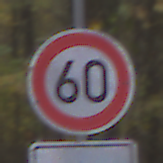
Verkehrszeichen: Geschwindigkeit60
Zusatzzeichen unten: ZeitangabenMitBeschraenkungAufWochentage1
Umgebung: Outdoor, Nature
Tageszeit: MorningAfternoon
Wetter: Overcast
Licht: Natural
Jahreszeit: Autumn
Kontrast: LowContrast